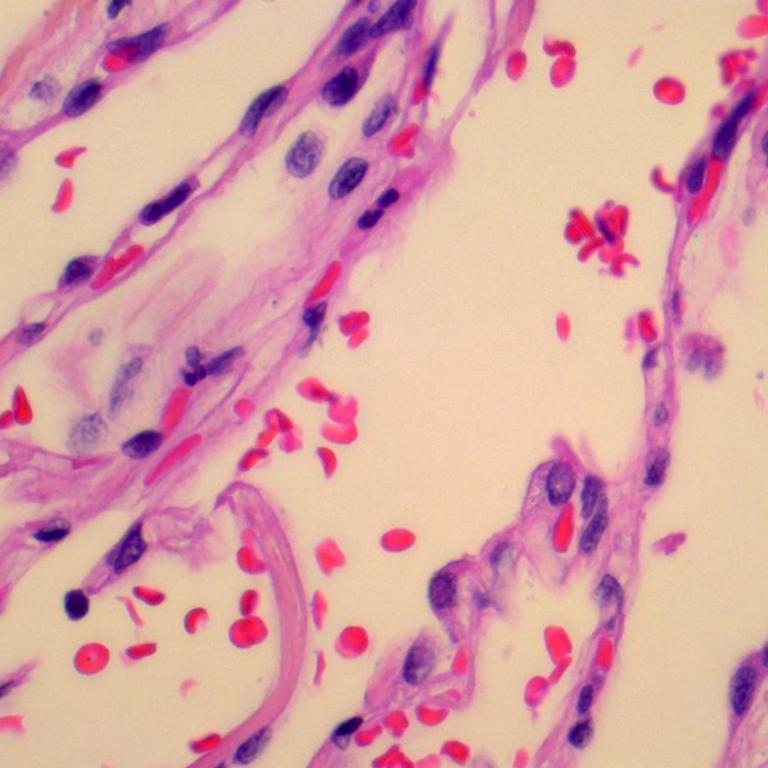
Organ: lung
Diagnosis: benign